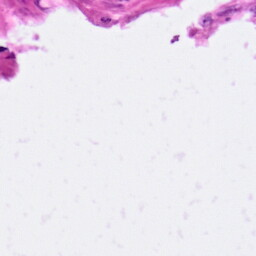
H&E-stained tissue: Pancreatic